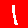
Digit: 1